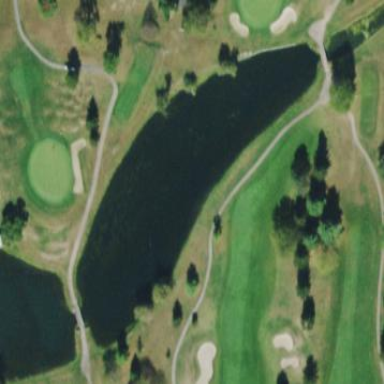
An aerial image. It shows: Water hazard on golf course.